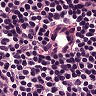
Metastatic tissue present: no